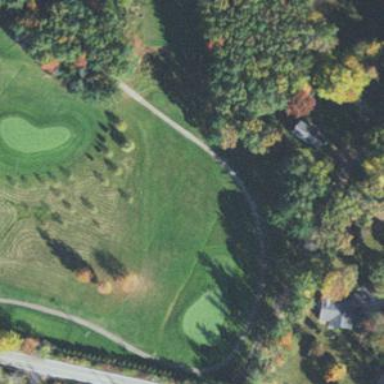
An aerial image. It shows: Golf fairway surrounded by grass.